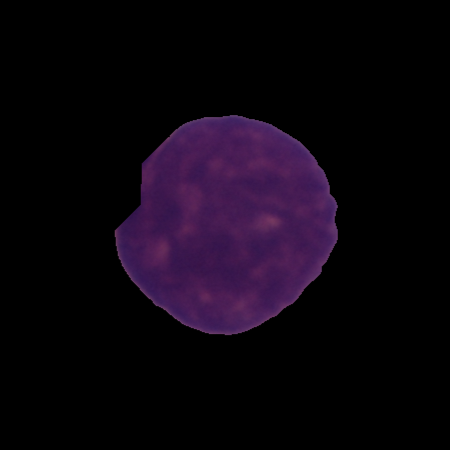
Label: cancer